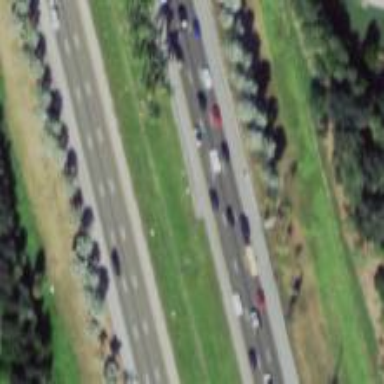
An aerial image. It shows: Asphalt surface on motorway.